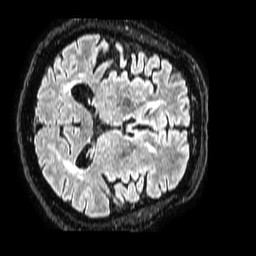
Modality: FLAIR
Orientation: axial
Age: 76
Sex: male
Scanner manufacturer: philips
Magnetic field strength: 1.5 T
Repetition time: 4.8 s
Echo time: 0.3 s